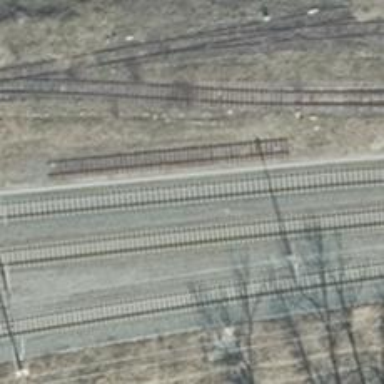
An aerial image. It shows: Railway track with contact line for electrification.